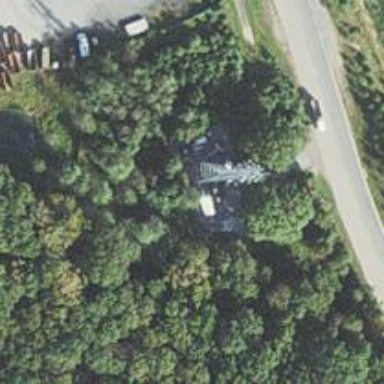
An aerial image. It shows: Man-made mast used for communication purposes.